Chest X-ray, AP view. Patient: 20 years old, sex M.
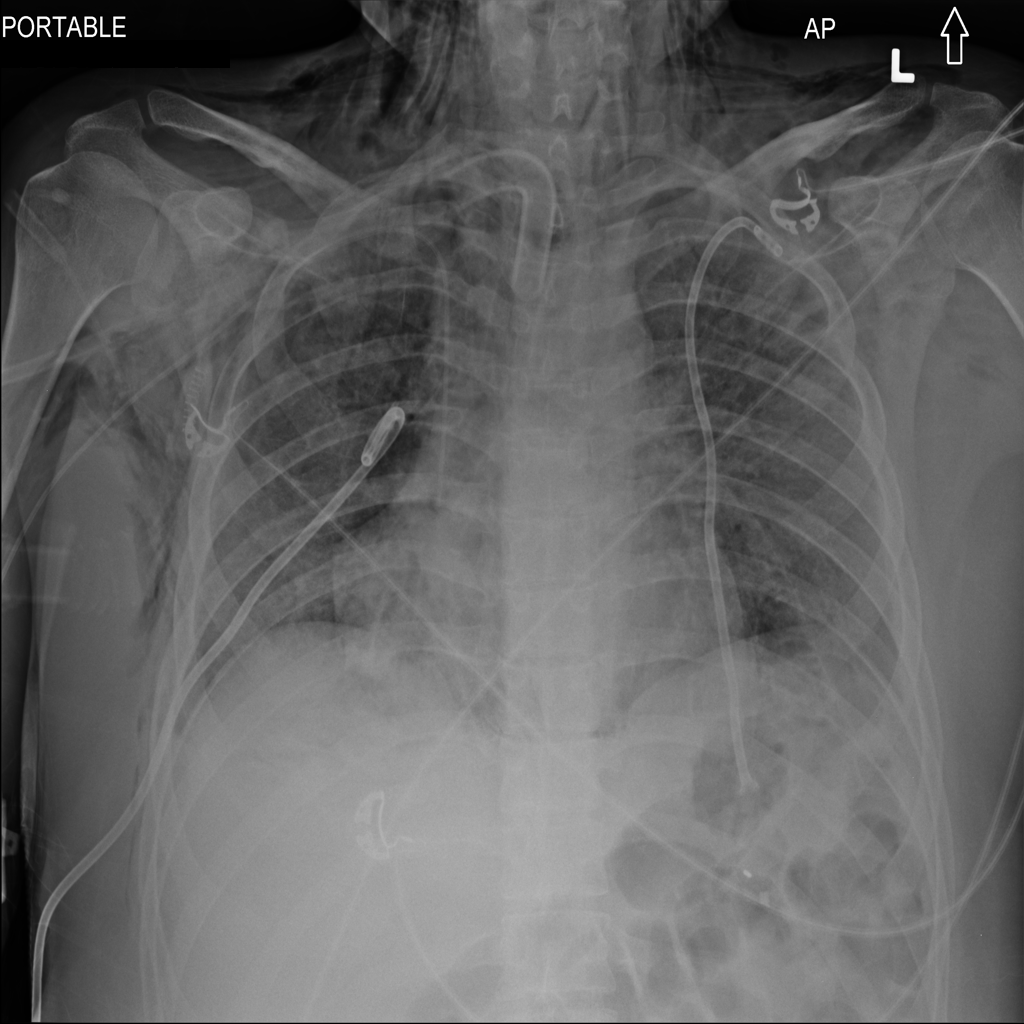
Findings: Emphysema